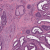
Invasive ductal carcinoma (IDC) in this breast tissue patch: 0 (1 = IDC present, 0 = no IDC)